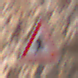
Verkehrszeichen: Vorfahrt
Umgebung: Outdoor, Urban
Tageszeit: Midday
Wetter: PartlyCloudy
Licht: Natural
Jahreszeit: NotSpecified
Kontrast: MediumContrast